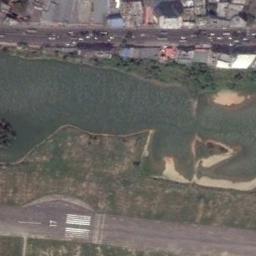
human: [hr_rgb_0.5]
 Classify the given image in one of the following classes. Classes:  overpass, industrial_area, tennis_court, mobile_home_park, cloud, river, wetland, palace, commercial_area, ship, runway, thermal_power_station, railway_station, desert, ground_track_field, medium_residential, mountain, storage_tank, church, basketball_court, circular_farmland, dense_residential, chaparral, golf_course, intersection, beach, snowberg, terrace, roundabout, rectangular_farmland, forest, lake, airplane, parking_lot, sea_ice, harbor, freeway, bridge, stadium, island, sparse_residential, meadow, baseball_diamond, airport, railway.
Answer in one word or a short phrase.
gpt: runway